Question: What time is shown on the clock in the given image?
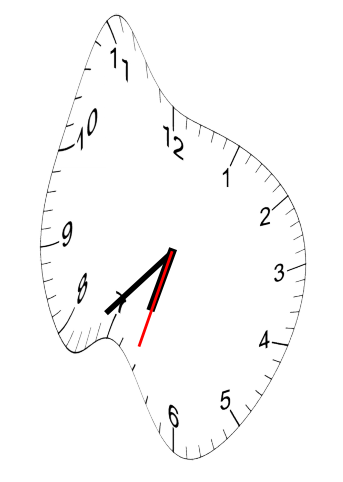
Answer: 06:37:33